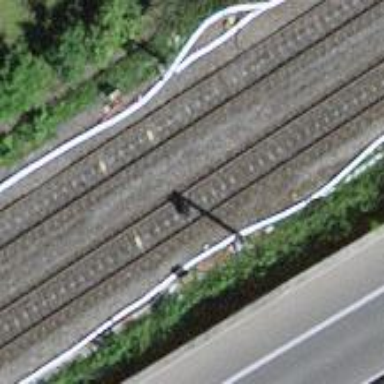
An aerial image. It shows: Railway signal.